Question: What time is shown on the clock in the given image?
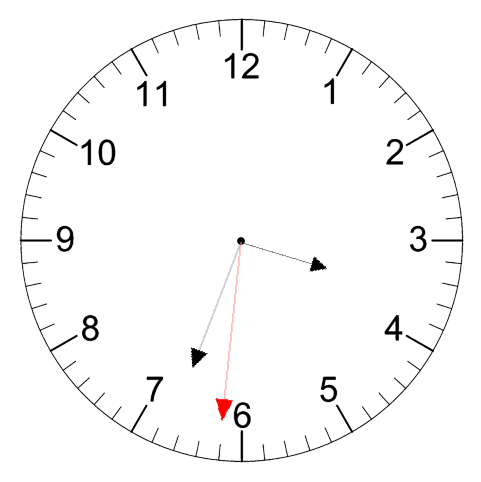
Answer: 03:33:31